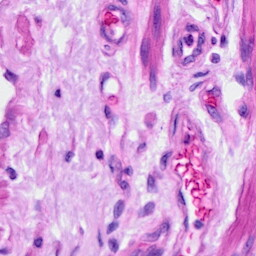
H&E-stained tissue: Ovarian